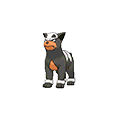
Pok\u00e9mon: houndour